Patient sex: M
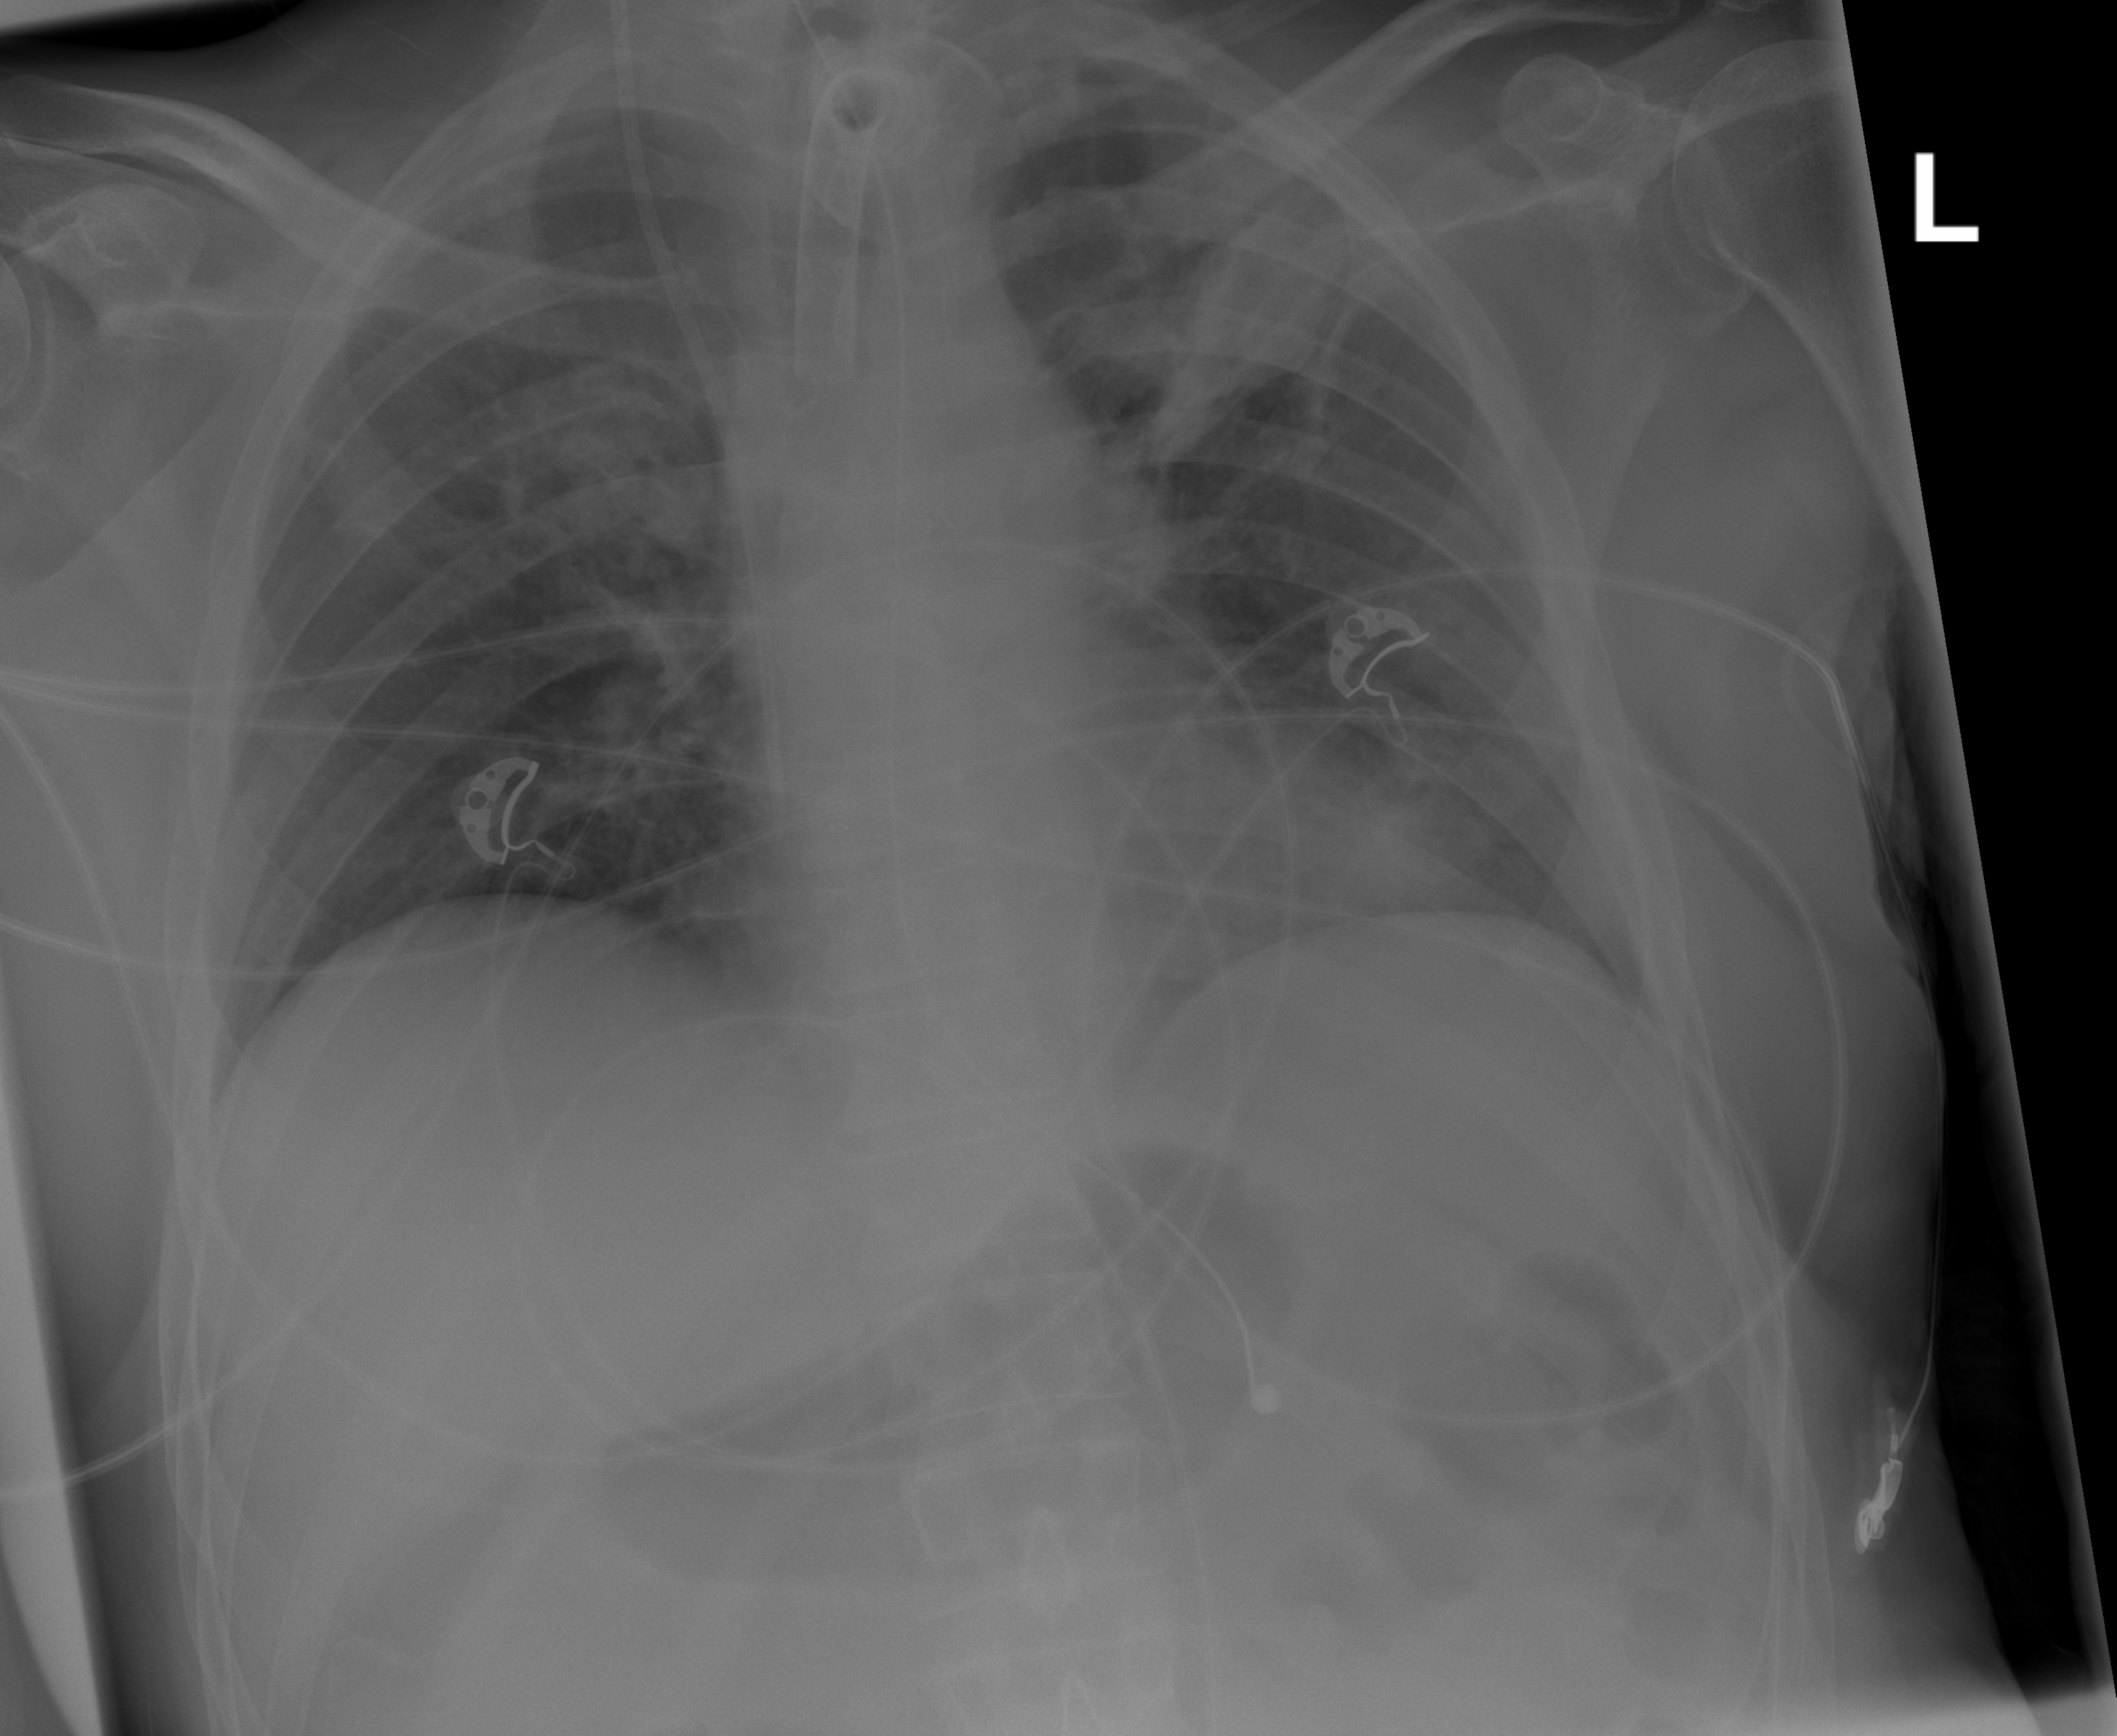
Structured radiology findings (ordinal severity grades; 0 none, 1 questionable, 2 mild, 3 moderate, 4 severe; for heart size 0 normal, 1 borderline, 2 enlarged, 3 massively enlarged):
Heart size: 2
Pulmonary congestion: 0
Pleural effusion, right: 0
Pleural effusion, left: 0
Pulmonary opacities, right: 2
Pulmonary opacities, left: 2
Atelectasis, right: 0
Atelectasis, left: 2